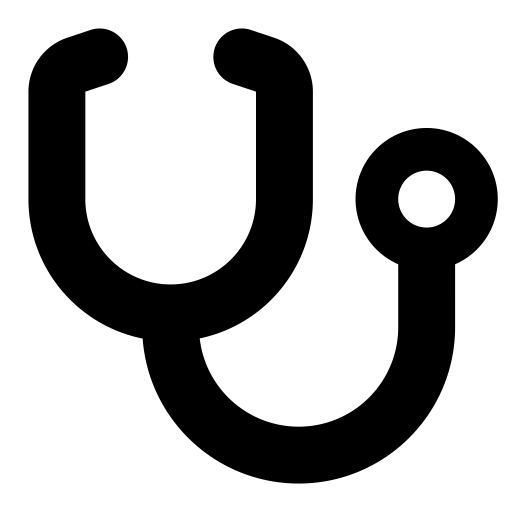
Tags: icon, FontAwesome, fa-icon, solid, stethoscope